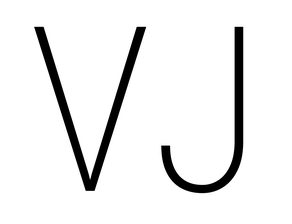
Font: Roboto_Condensed_ExtraLight